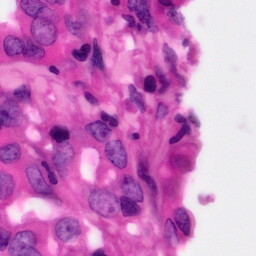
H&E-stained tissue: Pancreatic